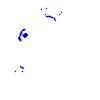
Particle: kaon